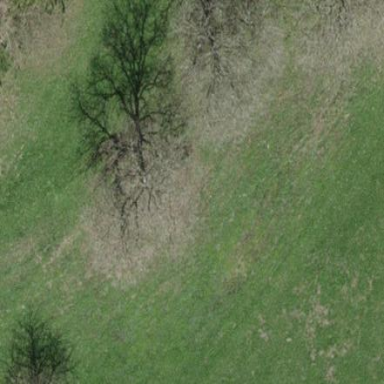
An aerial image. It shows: Orchard.